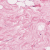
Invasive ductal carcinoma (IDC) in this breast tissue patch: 0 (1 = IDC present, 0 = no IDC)